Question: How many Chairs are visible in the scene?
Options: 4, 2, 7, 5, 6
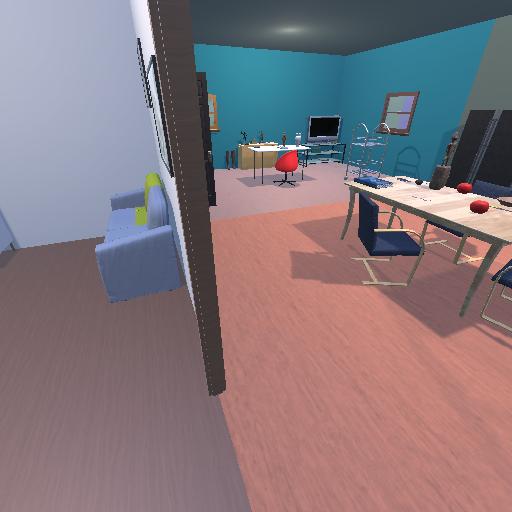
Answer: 4